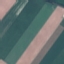
Label: AnnualCrop